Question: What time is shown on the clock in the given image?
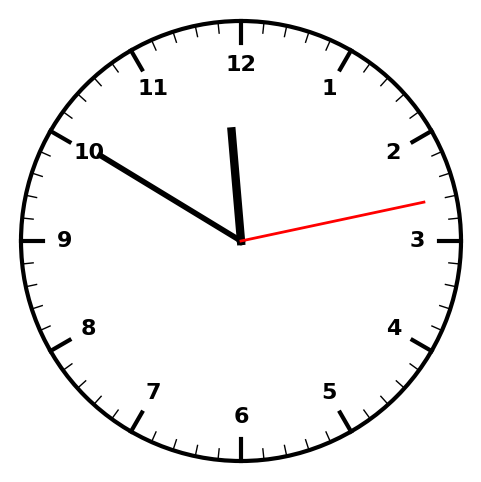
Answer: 11:50:13